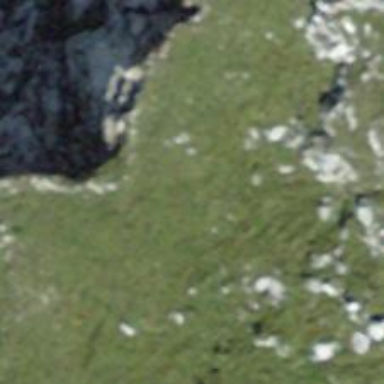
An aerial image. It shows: Natural cliff.